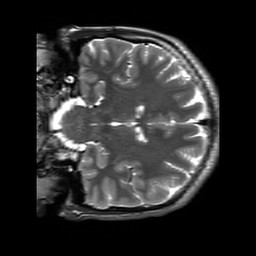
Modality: T2w
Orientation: coronal
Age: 24
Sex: male
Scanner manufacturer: siemens
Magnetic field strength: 3 T
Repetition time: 8.53 s
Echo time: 0.091 s